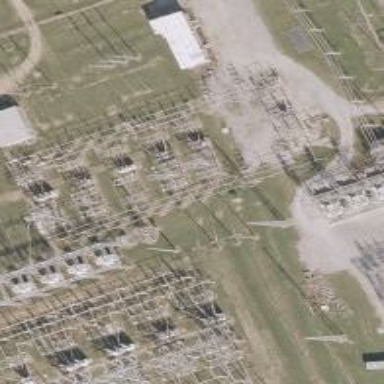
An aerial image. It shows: Switch for power supply.